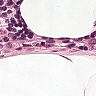
Metastatic tissue present: no